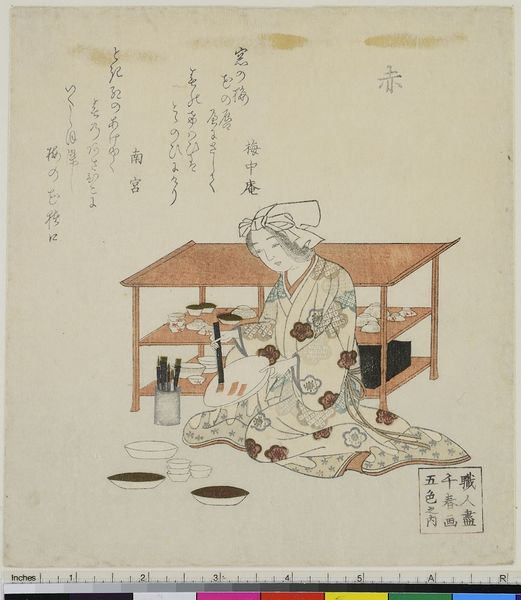
Titel: Die Farbe Rot, aus der Serie: Die fünf Hauptfarben
Künstler: Takashima Chiharu
Standort: Hamburg
Institution: Museum für Kunst und Gewerbe Hamburg
Schlagwörter: malerei, krug, vase, topf, holzschnitt, farben, druckgraphik, druckgrafik, pinsel, kunstgewerbe, zeit, kunsthandwerk, farbholzschnitt, pigmente, edo, reproduktionen, industriedesign, druckerzeugnisse, gefäß, behälter, blindprägedruck, blinddruck